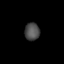
Tissue: lung
Cell type: Fibroblasts
Senescence score: 0.542
Nuclear area (px): 256
Mean DAPI intensity: 76.441